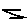
Label: zigzag